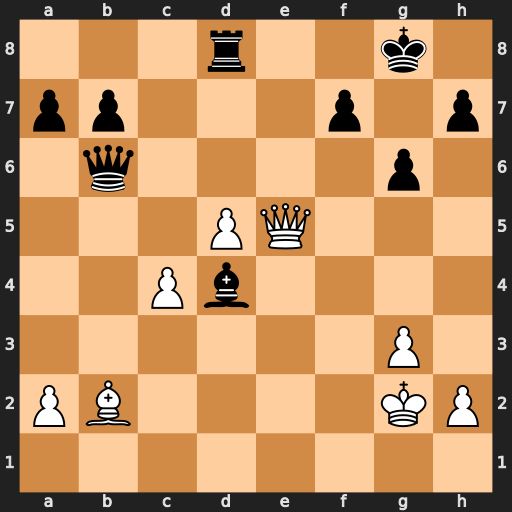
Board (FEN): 3r2k1/pp3p1p/1q4p1/3PQ3/2Pb4/6P1/PB4KP/8
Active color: w
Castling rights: -
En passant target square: -
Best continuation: Bxd4 f6 Bxb6 fxe5 Bxd8